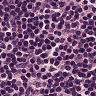
Metastatic tissue present: no